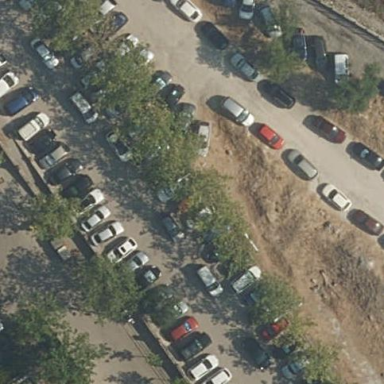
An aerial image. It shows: Ground parking area.